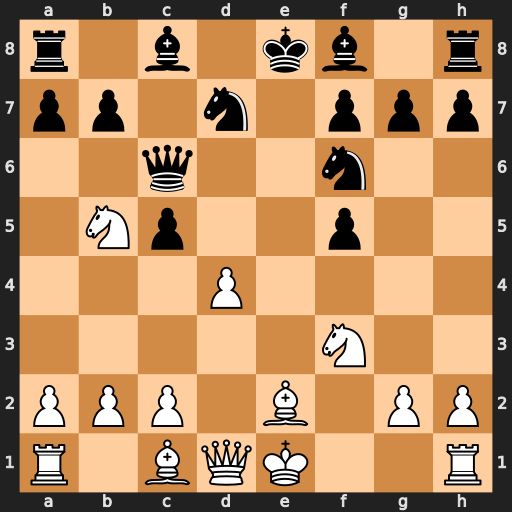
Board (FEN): r1b1kb1r/pp1n1ppp/2q2n2/1Np2p2/3P4/5N2/PPP1B1PP/R1BQK2R
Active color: w
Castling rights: KQkq
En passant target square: -
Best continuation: d5 Nxd5 Qxd5 Qxd5 Nc7+ Kd8 Nxd5